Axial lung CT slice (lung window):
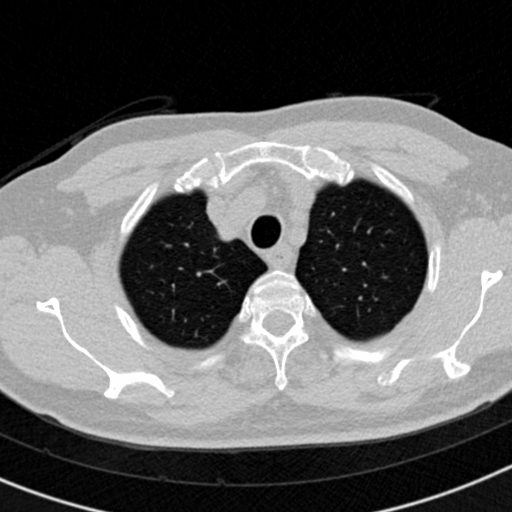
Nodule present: no